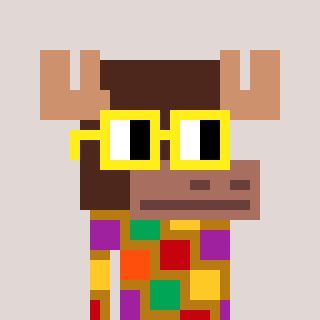
a pixel art character with square yellow glasses, a moose-shaped head and a gold-colored body on a warm background